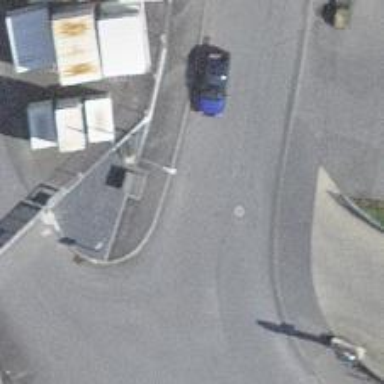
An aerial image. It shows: Kerb barrier.